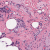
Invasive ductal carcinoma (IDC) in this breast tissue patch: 0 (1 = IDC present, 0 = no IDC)